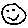
Label: smiley face